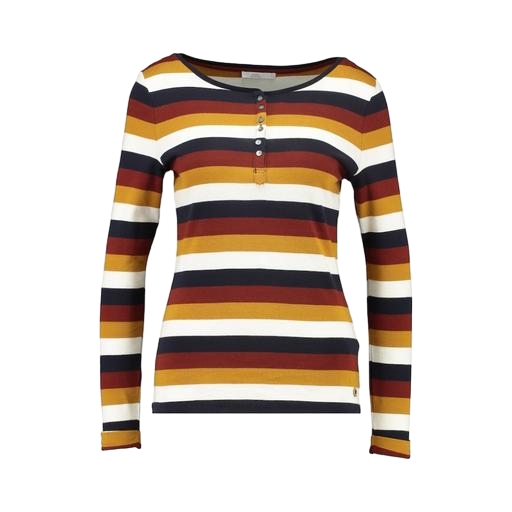
red women's striped long-sleeve t-shirt, long-sleeve t-shirt only macy, longsleeve t-shirt, white background